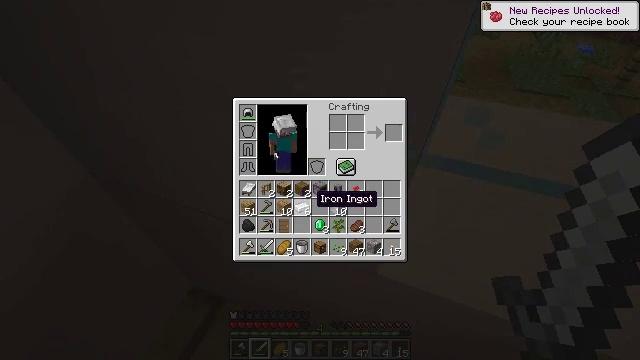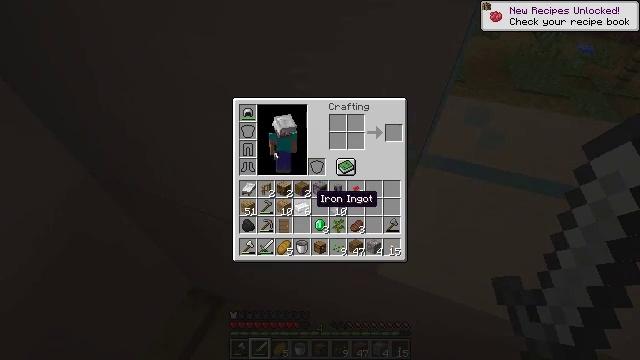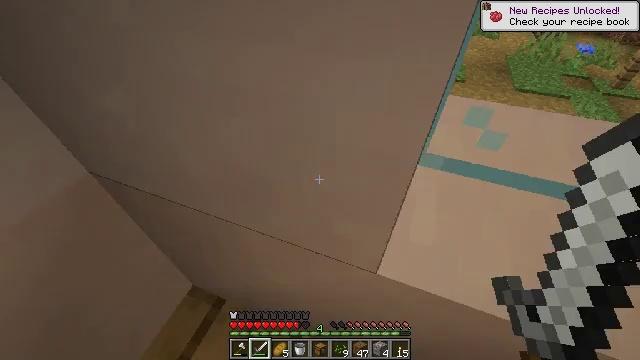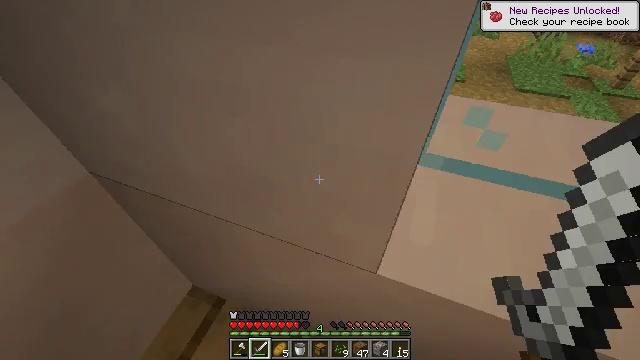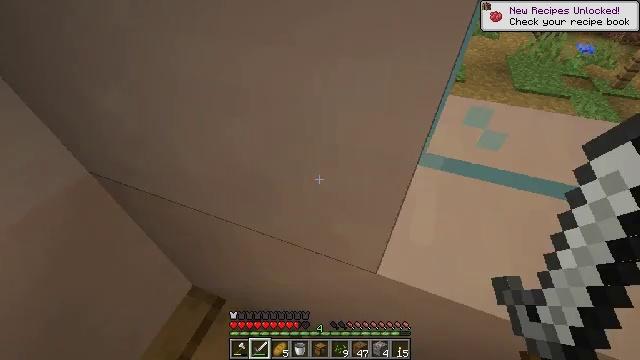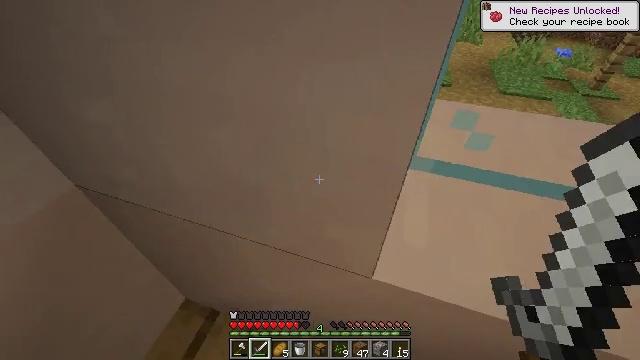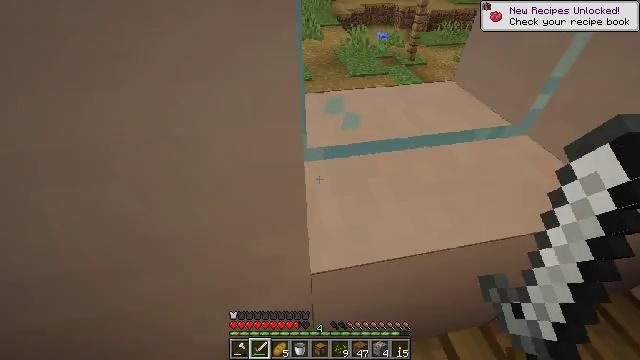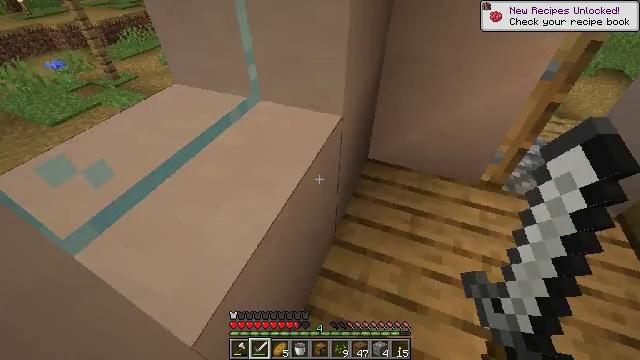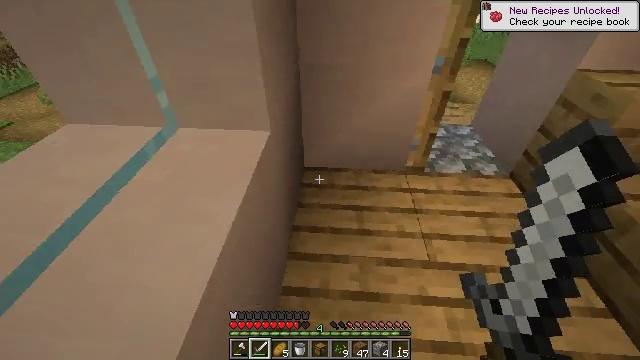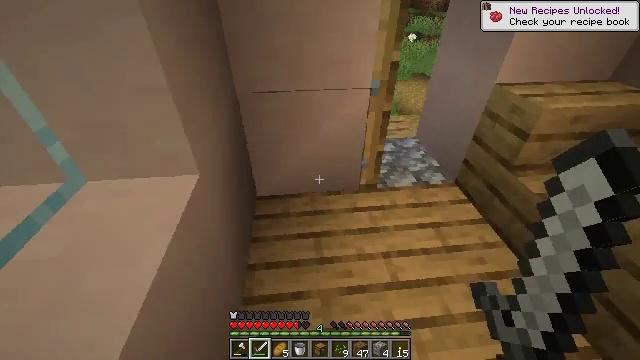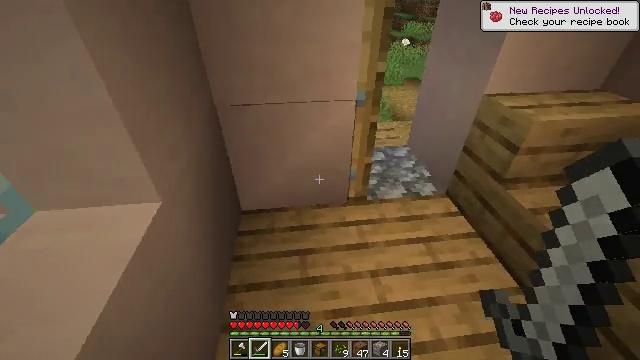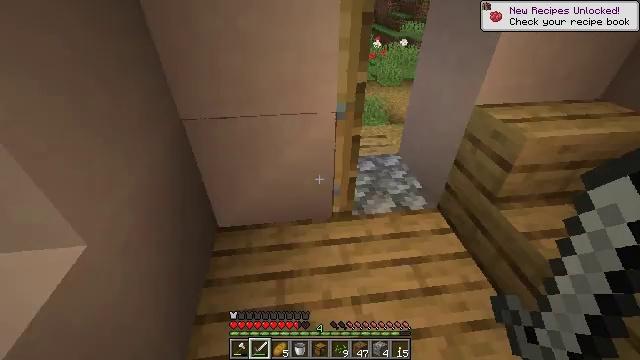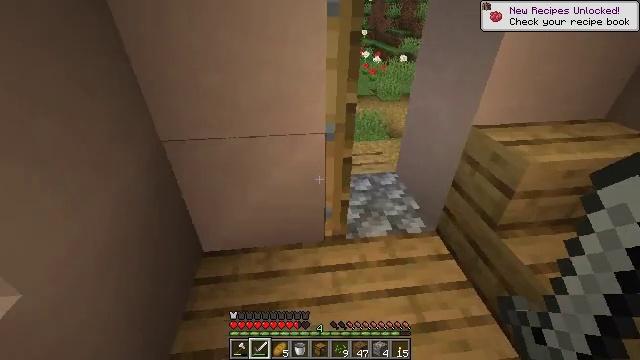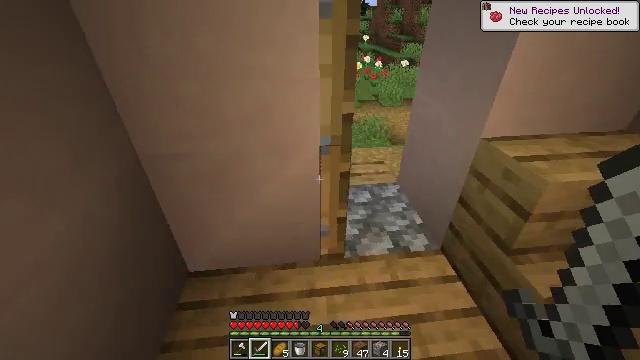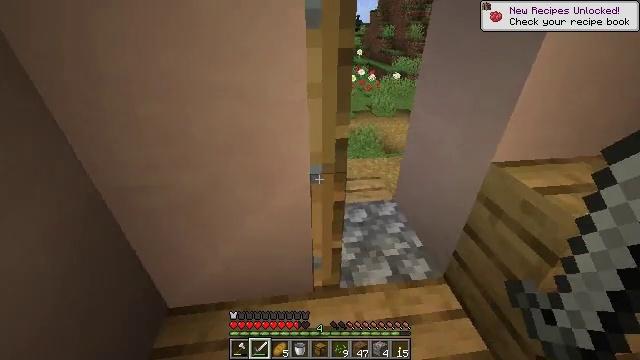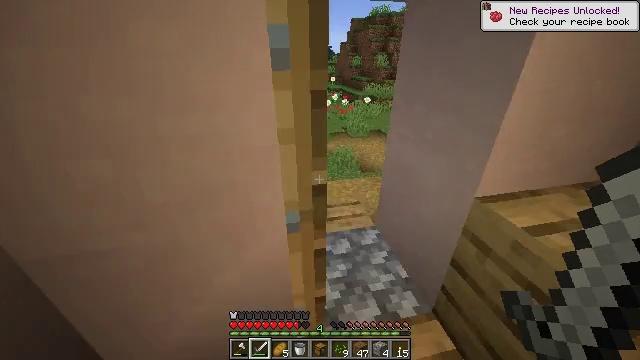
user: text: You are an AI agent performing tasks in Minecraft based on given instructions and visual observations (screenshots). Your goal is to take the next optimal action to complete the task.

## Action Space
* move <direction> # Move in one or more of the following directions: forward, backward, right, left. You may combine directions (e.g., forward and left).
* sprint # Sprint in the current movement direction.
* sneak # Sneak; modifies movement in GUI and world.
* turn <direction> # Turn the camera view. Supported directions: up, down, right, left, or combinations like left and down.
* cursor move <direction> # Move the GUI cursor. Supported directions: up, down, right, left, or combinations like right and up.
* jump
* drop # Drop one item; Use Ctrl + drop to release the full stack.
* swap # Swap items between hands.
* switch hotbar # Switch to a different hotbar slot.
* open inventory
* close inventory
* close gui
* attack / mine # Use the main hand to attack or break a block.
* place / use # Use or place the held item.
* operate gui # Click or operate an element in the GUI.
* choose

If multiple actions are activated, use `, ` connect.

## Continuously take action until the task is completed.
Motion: motion action
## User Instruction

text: Remove an iron sword from the inventory.
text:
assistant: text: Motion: no_op
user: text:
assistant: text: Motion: close inventory
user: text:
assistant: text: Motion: close inventory
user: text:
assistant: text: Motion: close inventory
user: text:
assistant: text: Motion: turn right and up
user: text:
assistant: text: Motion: turn right and up
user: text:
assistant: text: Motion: turn right
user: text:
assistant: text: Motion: move forward and move right, turn right and up
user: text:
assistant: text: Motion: move forward and move right, turn right and up
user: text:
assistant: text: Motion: move forward and move right
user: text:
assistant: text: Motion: move forward and move right
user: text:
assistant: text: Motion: move forward, turn up
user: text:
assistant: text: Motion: move forward, sprint
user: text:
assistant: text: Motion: move forward, sprint, turn up
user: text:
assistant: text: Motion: move forward, sprint, turn right and up
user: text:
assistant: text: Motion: move forward, sprint, turn right and up
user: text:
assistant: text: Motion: move forward, sprint, turn left and up
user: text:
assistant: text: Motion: move forward, sprint
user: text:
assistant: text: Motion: move forward, sprint
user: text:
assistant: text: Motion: move forward, sprint
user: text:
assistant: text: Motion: move forward, sprint, turn left and up
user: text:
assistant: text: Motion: move forward, sprint, turn left and up
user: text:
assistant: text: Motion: move forward and move right, sprint, turn up
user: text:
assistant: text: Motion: move forward and move right, sprint
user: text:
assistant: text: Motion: move forward and move right, sprint
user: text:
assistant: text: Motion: move forward, sprint
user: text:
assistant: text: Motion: move forward, sprint
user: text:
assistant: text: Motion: move forward, sprint
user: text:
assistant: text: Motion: move forward, sprint, turn down
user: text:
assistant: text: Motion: move forward, sprint, turn right and down